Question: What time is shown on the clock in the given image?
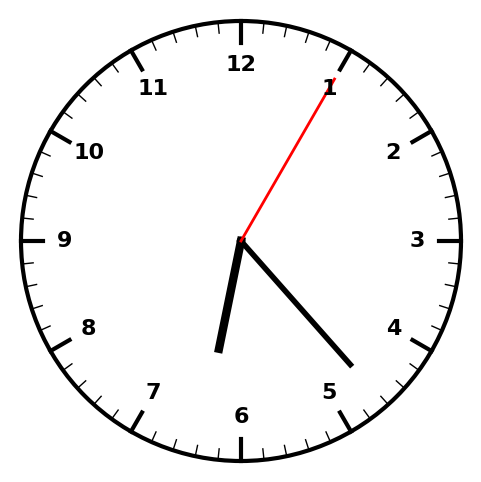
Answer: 06:23:05